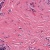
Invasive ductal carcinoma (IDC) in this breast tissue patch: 0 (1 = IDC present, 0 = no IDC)